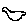
Label: bird